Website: lowes
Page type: newsletter-management
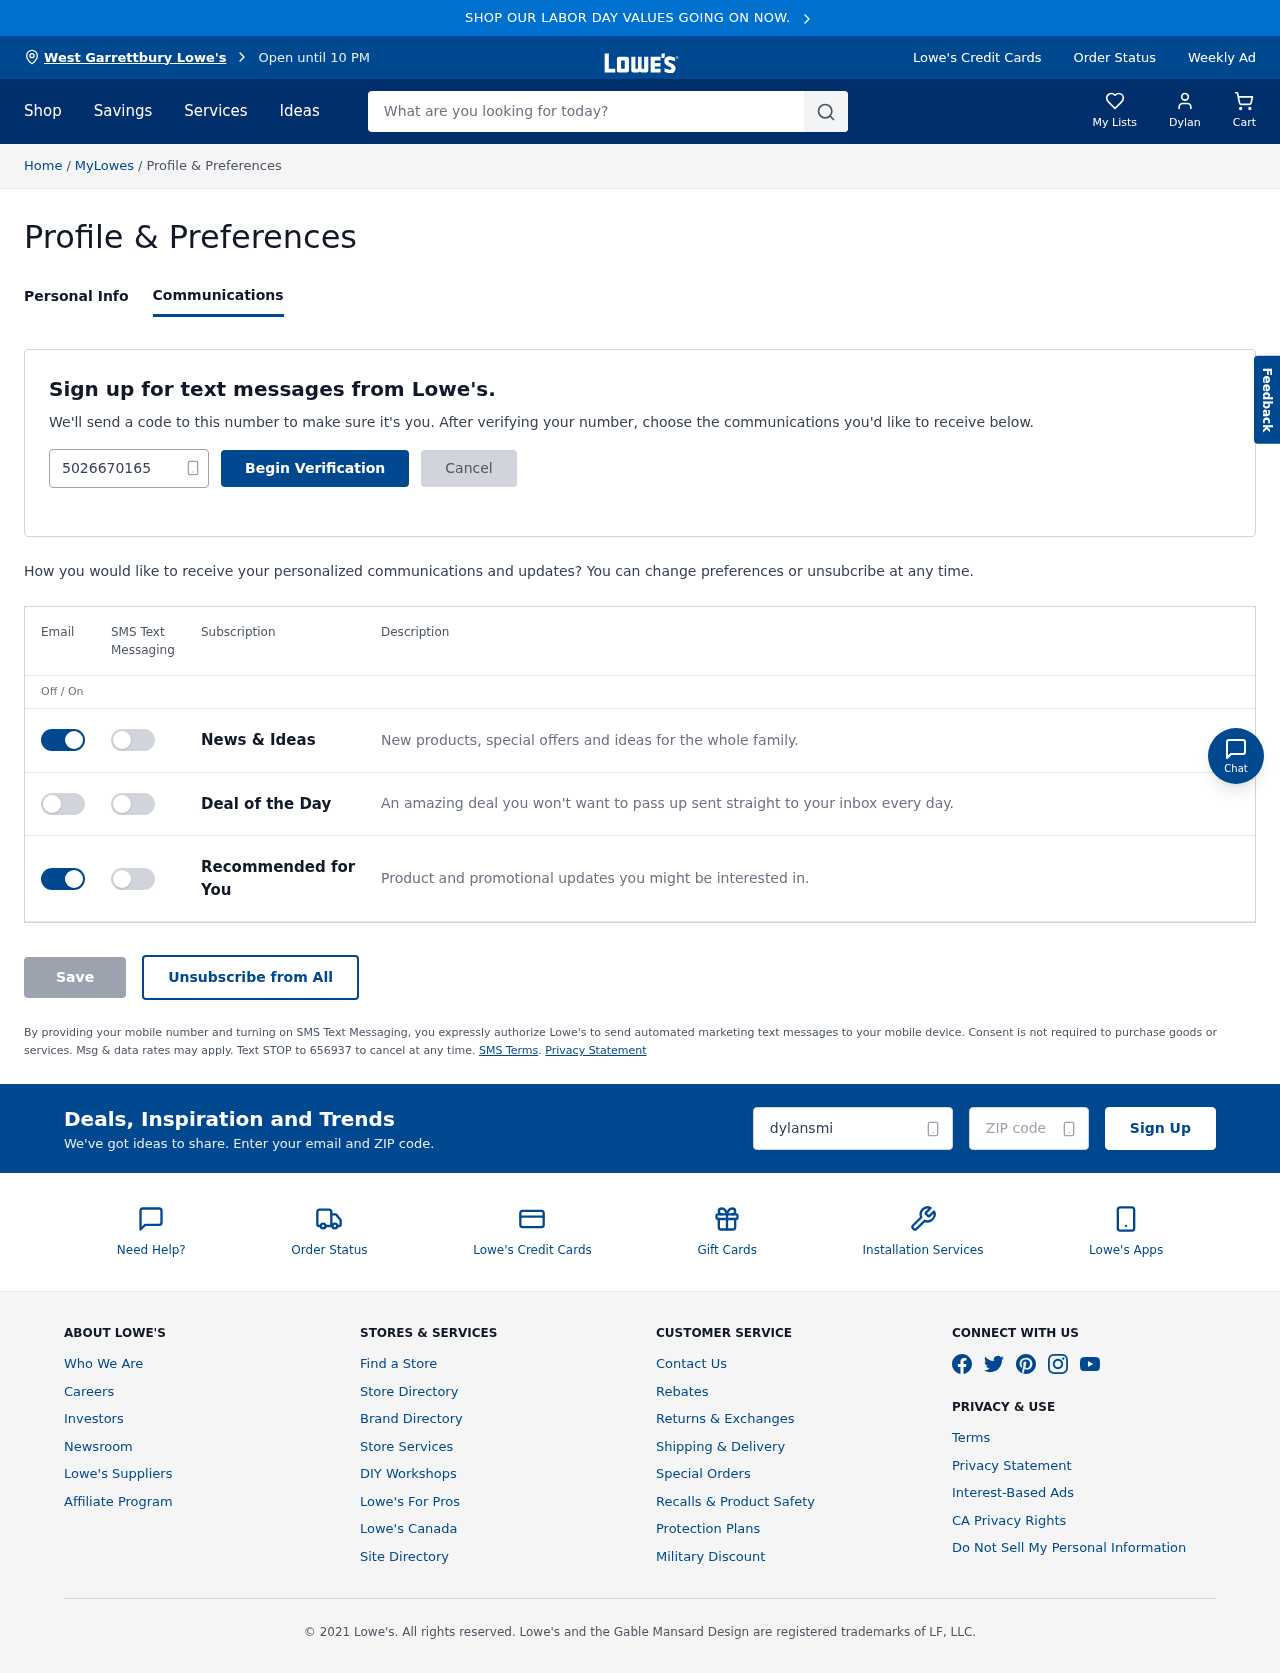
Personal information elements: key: PII_CITY
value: West Garrettbury Lowe's
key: PII_EMAIL
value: dylansmith@hotmail.com
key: PII_FIRSTNAME
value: Dylan
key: PII_PHONE
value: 5026670165
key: PII_POSTCODE
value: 23848
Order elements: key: ORDER_NUM_ITEMS
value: Cart
Search elements: key: HEADER_SEARCH
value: What are you looking for today?